Question: As the title says, the popovers will not show properly if off screen. This seems like it makes sense, but the arrow for the popover still shows up. I need the popover to be visible on the page even if it is off screen.
I am using the popovers to serve as validation notices on my form. I am using jquery validate, the plugin.
This is the image of what happens.
Here is the code for the validation:
'''
$(document).ready(function () {
$("#form1").validate({
onsubmit: false,
rules: {
ctl00$MainContent$txtEventName: { required: true },
ctl00$MainContent$txtEventDate: { required: true, date: true },
ctl00$MainContent$txtEventGuests: { required: true, number: true },
ctl00$MainContent$txtZip: { required: true, number: true, minlength: 5 },
ctl00$MainContent$txtEmail: { required: true, email: true },
ctl00$MainContent$txtPwd: { required: true },
ctl00$MainContent$txtConfirmPwd: { equalTo: "#MainContent_txtPwd" }
},
messages: {
ctl00$MainContent$txtEventName: "Please enter the event name",
ctl00$MainContent$txtEventDate: "Please enter a date that is not before today",
ctl00$MainContent$txtEventGuests: "Please enter the amount of guests attending the event",
ctl00$MainContent$txtZip: "Please enter a valid zipcode",
ctl00$MainContent$txtEmail: "Please enter a valid email address",
ctl00$MainContent$txtConfirmPwd: "Your passwords must match"
},
showErrors: function (errorMap, errorList) {
//$.each(this.successList, function(index, value) {
// return $(value).popover("hide");
//});
return $.each(errorList, function(index, value) {
var _popover;
_popover = $(value.element).popover({
placement: "right",
content: value.message,
template: "<div class="popover" style='width: 195px;'><div class="arrow"></div><div class="popover-inner"><div class="popover-content"></div></div></div>"
});
return $(value.element).popover("show");
});
},
submitHandler: function (form) { // for demo
return false; // for debug
}
});
});
'''
Does anyone have any ideas on what I could do to fix this?
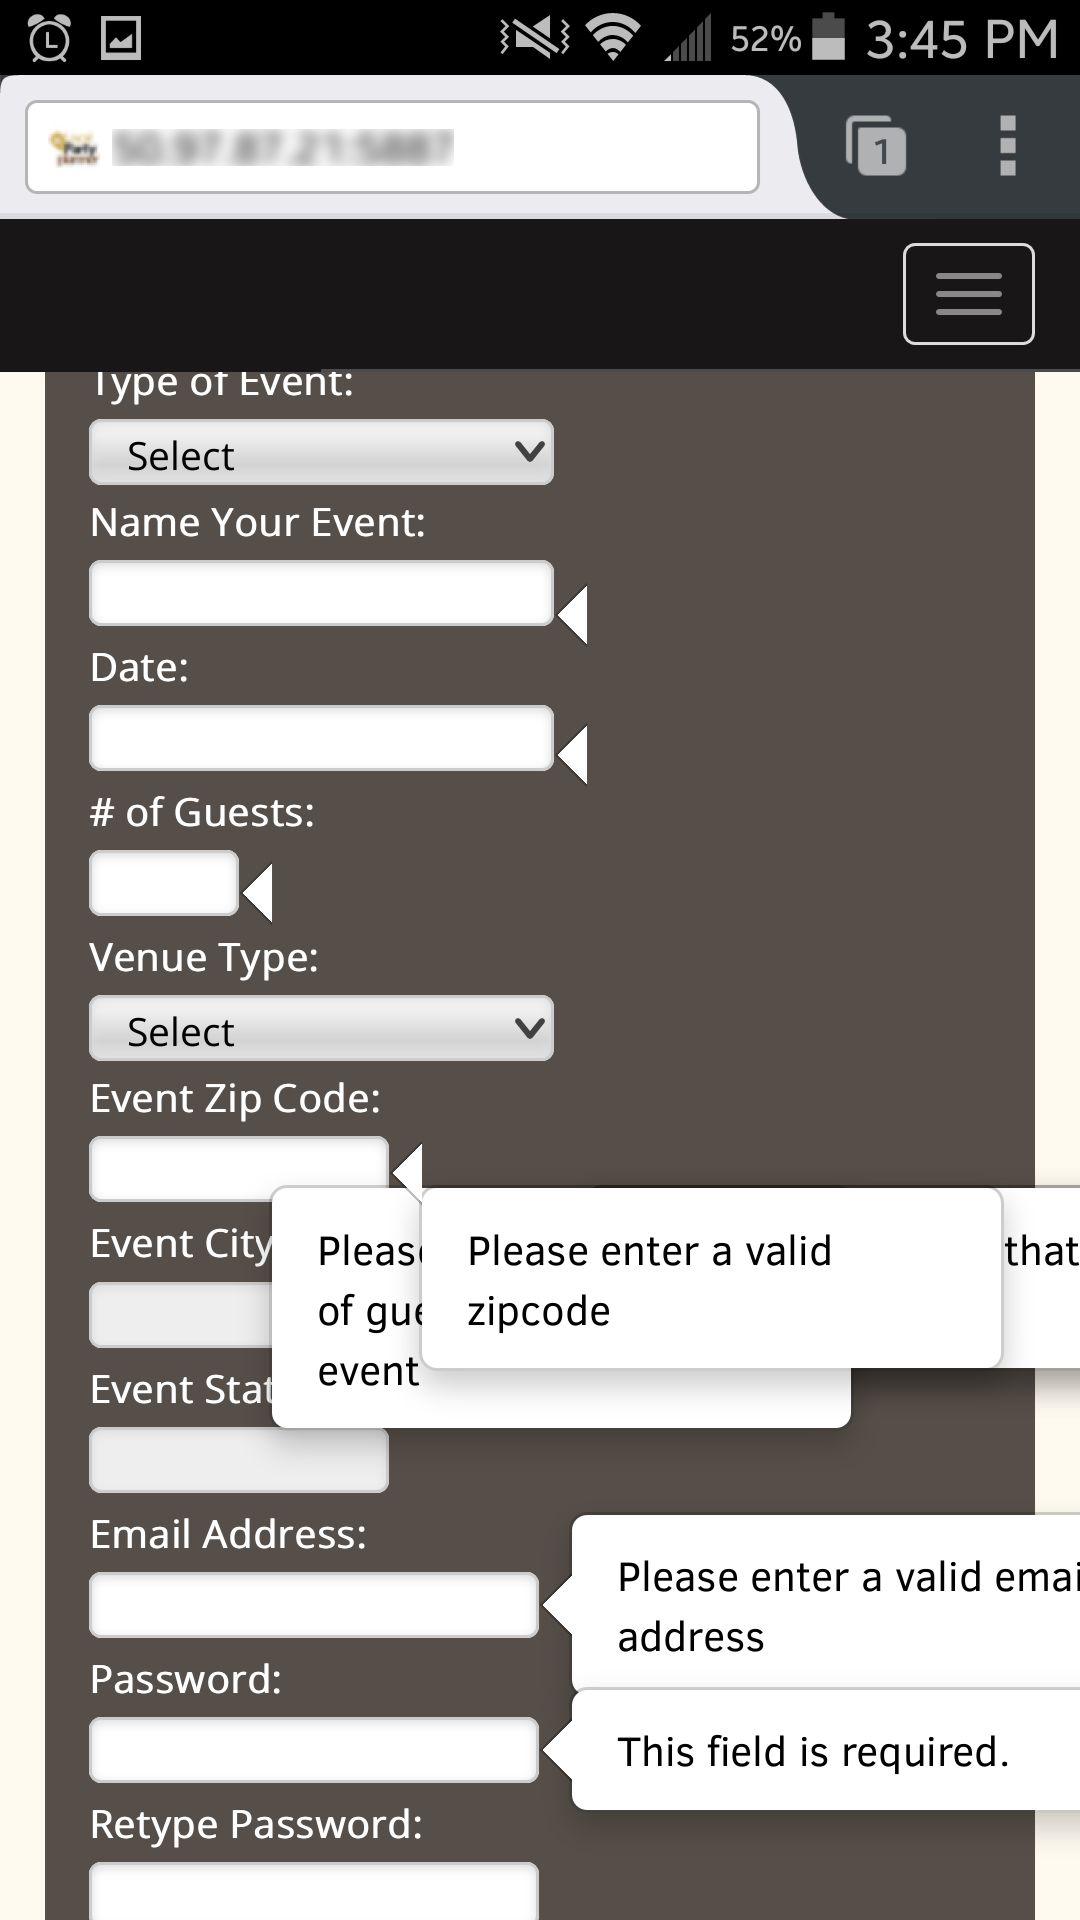
Answer: Your methodology is slightly flawed. 'showErrors' is used for composing a list of error messages for the whole form; it's not typically used to handle each message as it happens. For tooltips, you'll need to deal with each message as it occurs, not all of them at once.
For showing/hiding tooltips for your errors, you'll need to use the 'errorPlacement' and 'success' callback functions instead.
Adjust as needed for Bootstrap popovers...
'''
$(document).ready(function () {
$('#myform').validate({
// rules and options here,
errorPlacement: function (error, element) {
// construct tooltip with message as per plugin method
// show tooltip
},
success: function (label, element) {
// hide tooltip as per plugin method
}
});
});
'''
<URL>
<URL>
---
Alternatively, here is a plugin that is supposed to automatically integrate jQuery Validate with Bootstrap Popovers, however, I have never used it myself.
<URL>